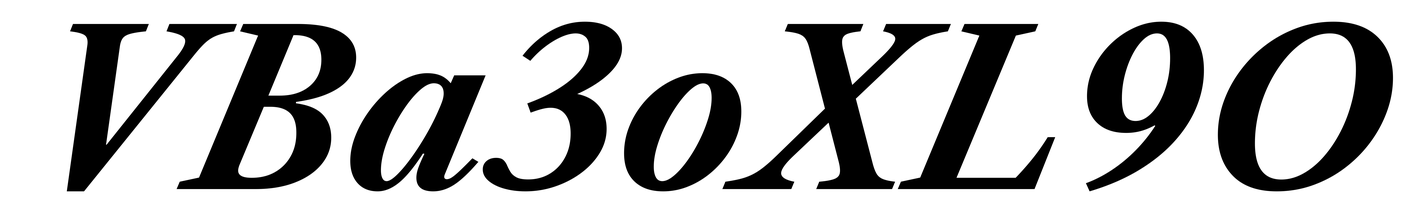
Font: LibreCaslonText-Italic_Bold_Italic